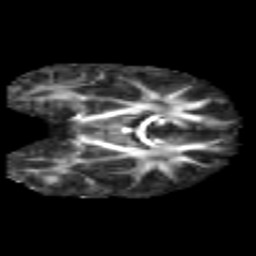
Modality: FA
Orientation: coronal
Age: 7
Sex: male
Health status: healthy